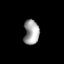
Tissue: lung
Cell type: Endothelial cells
Senescence score: 0.2185
Nuclear area (px): 368
Mean DAPI intensity: 163.541